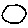
Label: circle